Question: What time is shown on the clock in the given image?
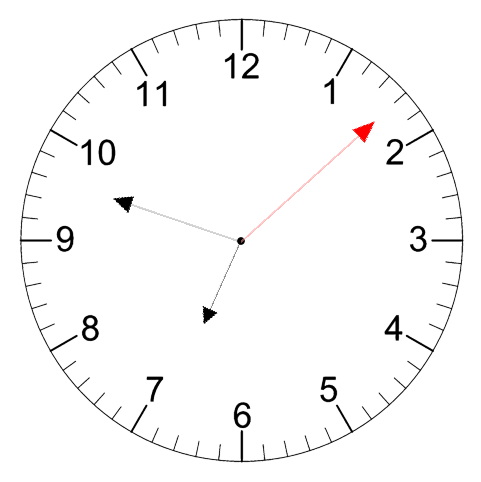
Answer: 06:48:08